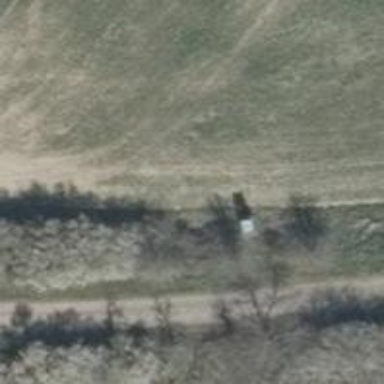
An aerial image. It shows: Hunting stand.